Question: When I run the PHP file, the image is not show, instead just the 'alt'attribute value shown which is '14.JPG' . The page source is also accurate and the image is also exist in that folder.

Note - there are also some echo statements before this code. they are for other purposes.
Do I need to use headers also when displaying image this way?
'''
$dir = "C:/xampp/htdocs/PHP";
$file = "14.JPG";
if ( file_exists($dir) == false ){
echo 'Directory ''. $dir. '' not found!';
}
else{
echo '<img src="'. $dir. '/'. $file. '" alt="'. $file. '"/>';
}
'''
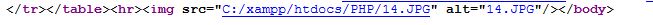
Answer: You apply wrong approach please use relative url make uploads folder in your PHP folder
'''
$dir = "uploads/";
$file = "14.JPG";
if ( file_exists($dir) == false ){
echo $dir .'not found!';
}
else{
echo '<img src="'. $dir. '/'. $file. '" alt="'. $file. '"/>';
}
'''